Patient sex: F
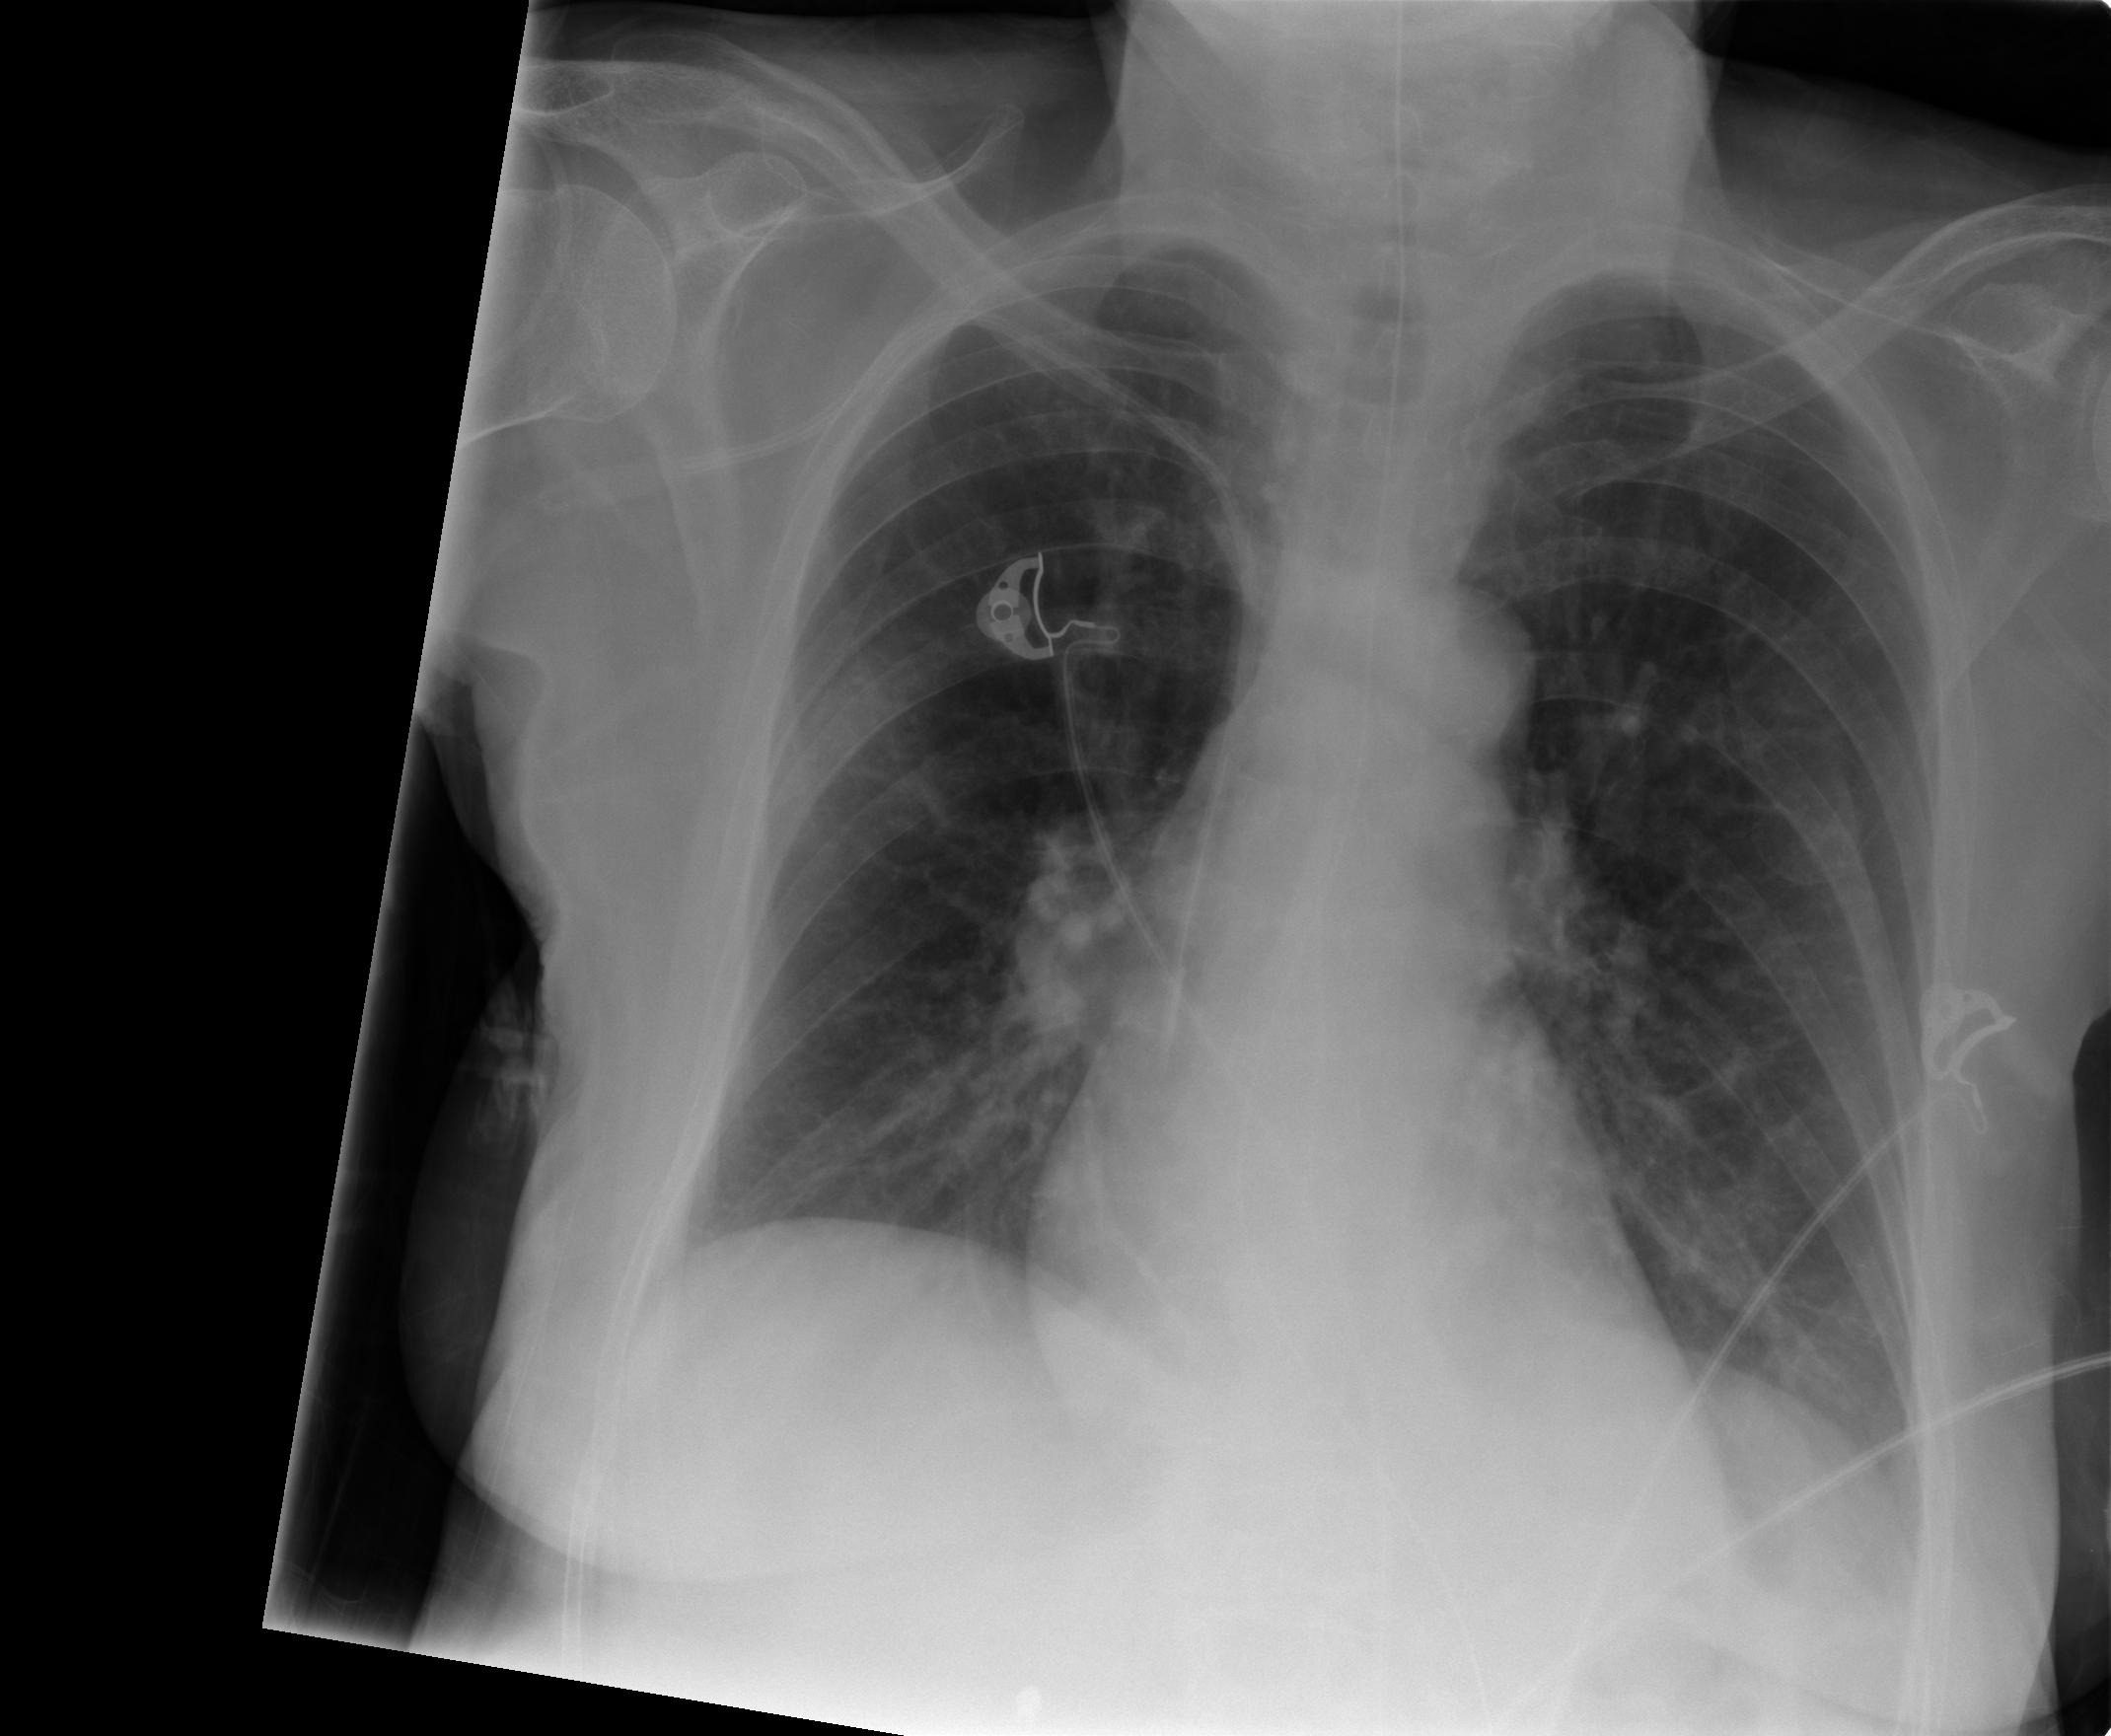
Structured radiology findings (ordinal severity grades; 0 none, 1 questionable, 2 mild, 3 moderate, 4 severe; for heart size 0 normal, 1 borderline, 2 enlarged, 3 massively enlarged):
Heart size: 0
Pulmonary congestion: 0
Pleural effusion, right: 0
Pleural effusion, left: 1
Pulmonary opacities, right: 1
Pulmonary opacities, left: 1
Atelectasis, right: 2
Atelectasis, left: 1